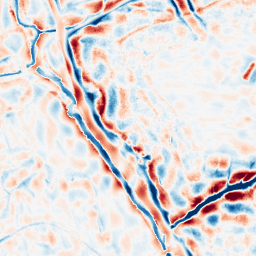
Category: wavelet
Decomposition family: wavelet_dwt
Decomposition parameters: wavelet: db8
level: 4
Upsampling method: quadratic
Upsampling parameters: scale: 2
Upsampling scale: 2